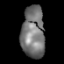
Tissue: prostate
Cell type: T cells
Senescence score: 0.3007
Nuclear area (px): 1176
Mean DAPI intensity: 117.997